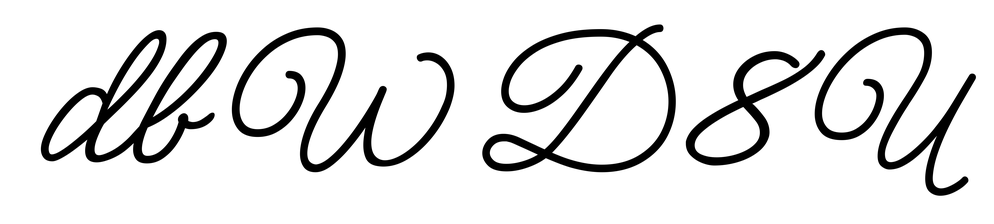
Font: MeowScript-Regular